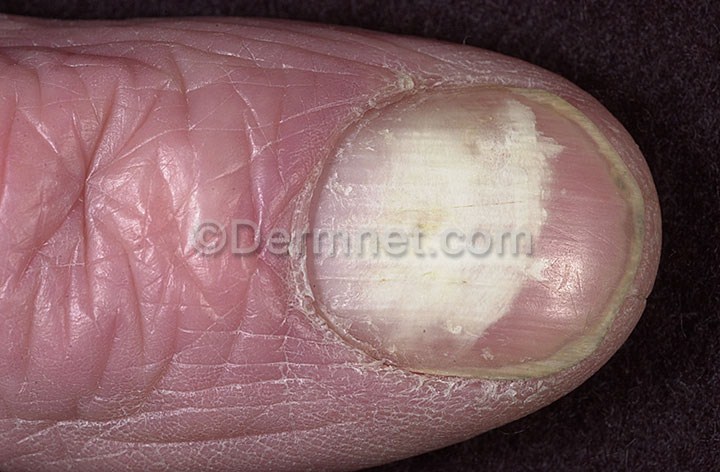
Disease: Nail Fungus and other Nail Disease